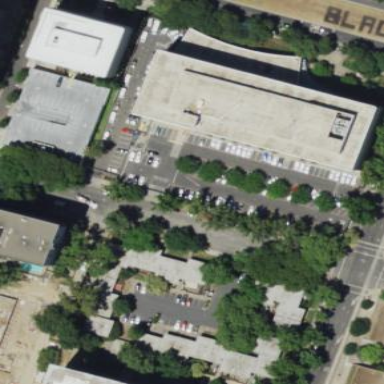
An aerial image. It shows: Public building.